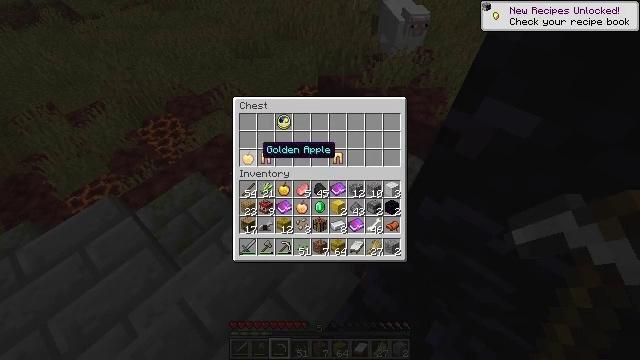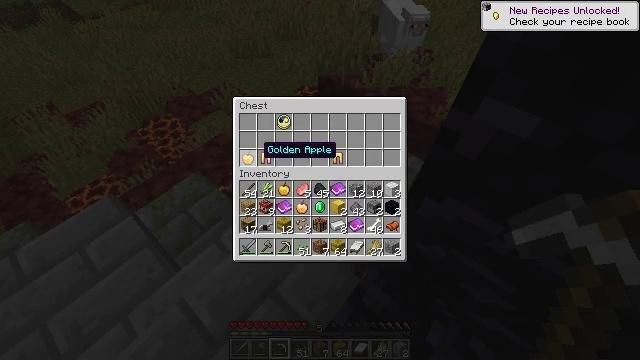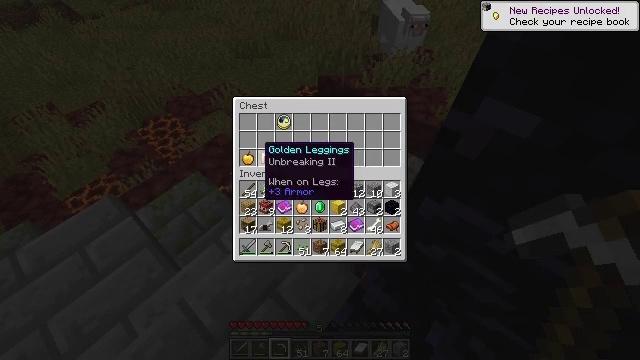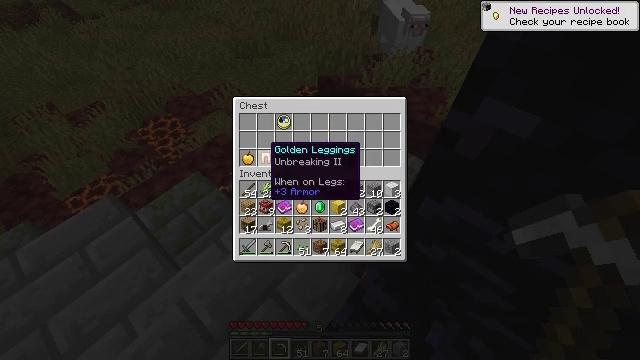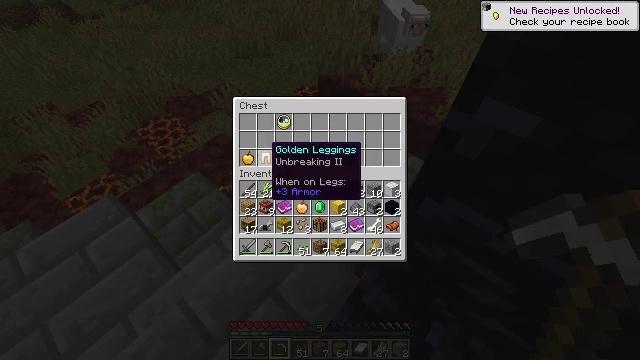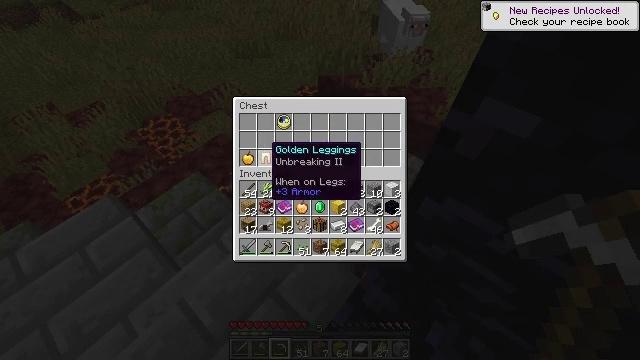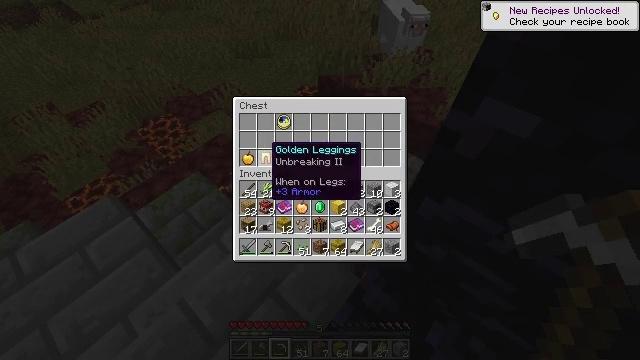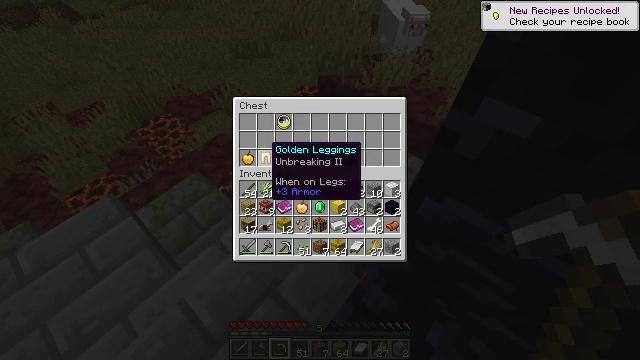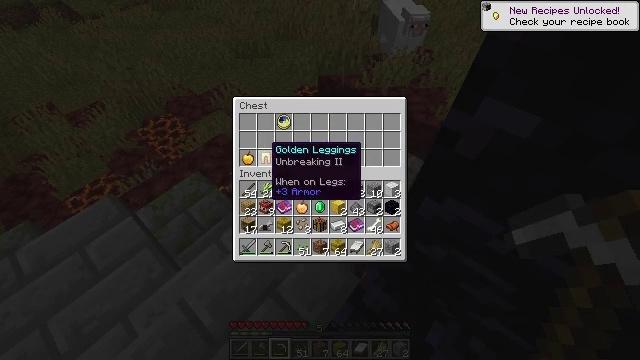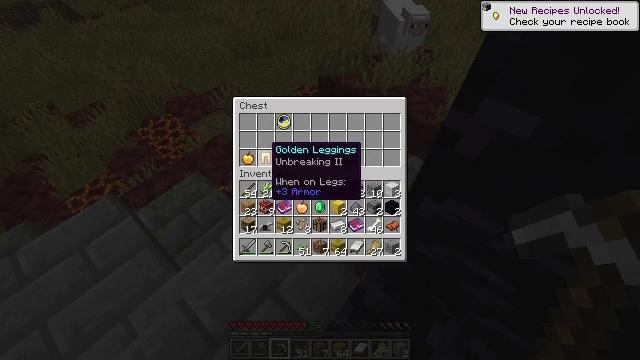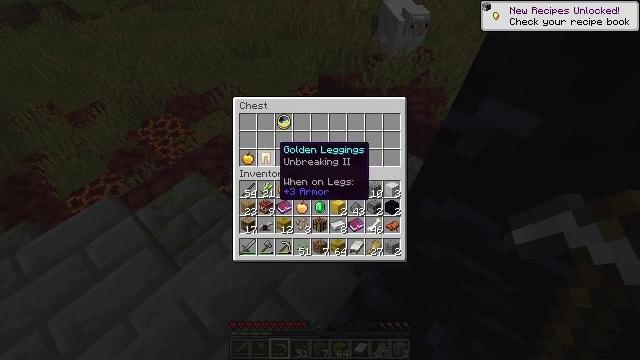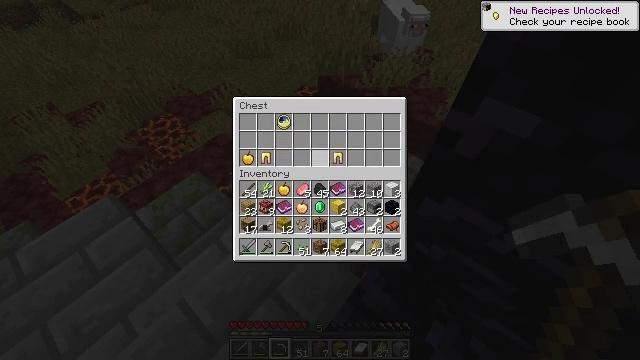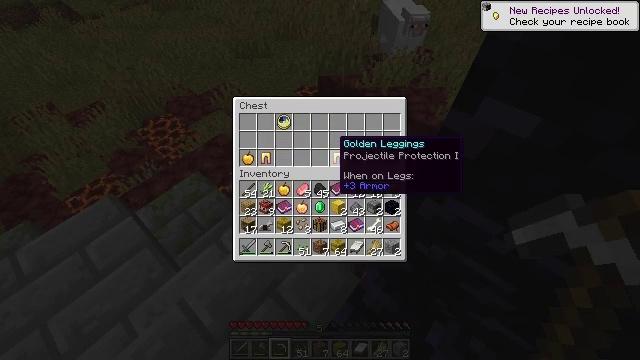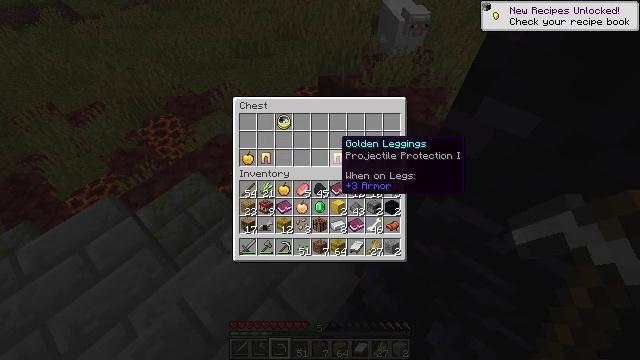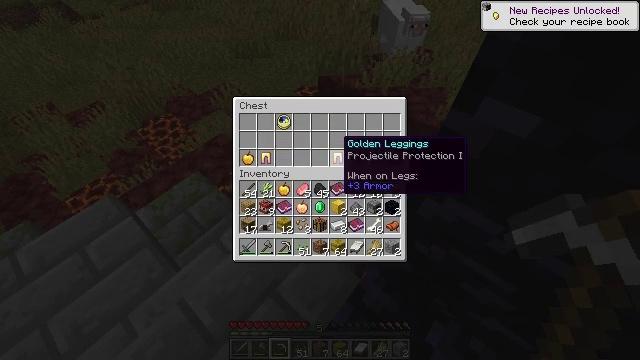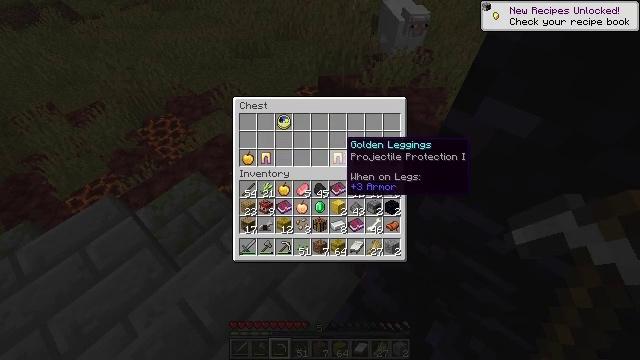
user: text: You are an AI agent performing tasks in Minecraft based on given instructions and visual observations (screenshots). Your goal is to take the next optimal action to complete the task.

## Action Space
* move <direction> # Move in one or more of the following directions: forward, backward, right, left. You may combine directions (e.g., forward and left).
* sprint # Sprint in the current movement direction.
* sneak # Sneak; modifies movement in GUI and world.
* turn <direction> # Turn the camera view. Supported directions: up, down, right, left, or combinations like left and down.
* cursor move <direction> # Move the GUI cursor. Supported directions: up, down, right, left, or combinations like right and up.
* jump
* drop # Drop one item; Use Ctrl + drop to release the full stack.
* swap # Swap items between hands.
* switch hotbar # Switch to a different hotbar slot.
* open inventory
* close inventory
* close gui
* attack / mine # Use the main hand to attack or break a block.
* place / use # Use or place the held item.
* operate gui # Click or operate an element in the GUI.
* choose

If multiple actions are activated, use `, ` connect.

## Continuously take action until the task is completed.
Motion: motion action
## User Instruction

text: Remove beetroot seeds from the inventory.
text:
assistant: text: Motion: no_op
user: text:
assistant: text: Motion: no_op
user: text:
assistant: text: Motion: no_op
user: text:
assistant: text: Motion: no_op
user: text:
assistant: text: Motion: no_op
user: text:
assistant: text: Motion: no_op
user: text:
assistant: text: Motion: no_op
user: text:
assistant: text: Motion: no_op
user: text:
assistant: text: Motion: no_op
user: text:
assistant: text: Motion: cursor move right
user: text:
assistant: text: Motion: cursor move right
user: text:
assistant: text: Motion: cursor move right
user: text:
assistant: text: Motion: no_op
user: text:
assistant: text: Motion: no_op
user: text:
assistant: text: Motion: no_op
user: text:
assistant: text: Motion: no_op
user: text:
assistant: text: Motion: no_op
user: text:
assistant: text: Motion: no_op
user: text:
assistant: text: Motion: no_op
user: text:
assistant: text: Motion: no_op
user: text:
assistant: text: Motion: no_op
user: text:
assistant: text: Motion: no_op
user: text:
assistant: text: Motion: cursor move left
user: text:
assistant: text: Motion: cursor move left
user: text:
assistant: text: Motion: no_op
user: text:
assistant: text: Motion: cursor move left
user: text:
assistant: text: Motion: no_op
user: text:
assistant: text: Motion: no_op
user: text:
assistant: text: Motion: no_op
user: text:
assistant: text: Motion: no_op